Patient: sex M, age 57
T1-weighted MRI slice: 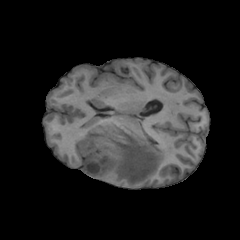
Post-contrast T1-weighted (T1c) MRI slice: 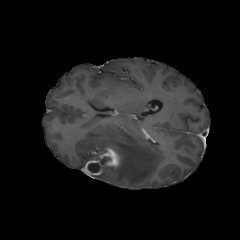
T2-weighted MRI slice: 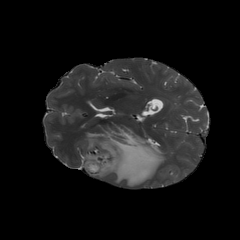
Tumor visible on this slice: yes
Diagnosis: Glioblastoma, IDH-wildtype
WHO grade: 4